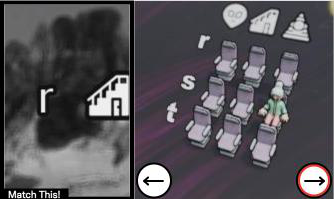
Task: seats
Answer: no